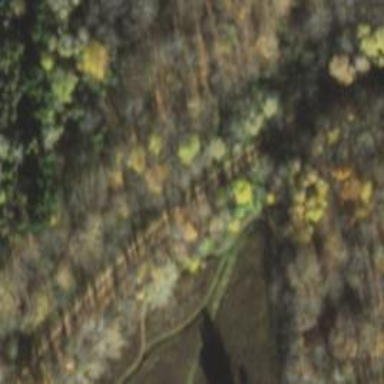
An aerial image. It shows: Abandoned railway track.